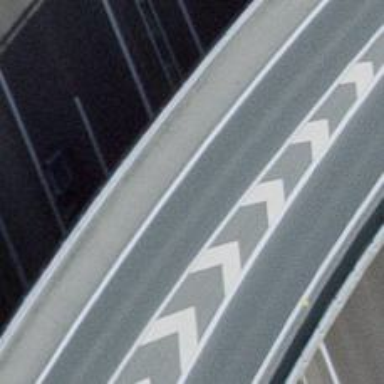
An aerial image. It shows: Motorway link bridge.